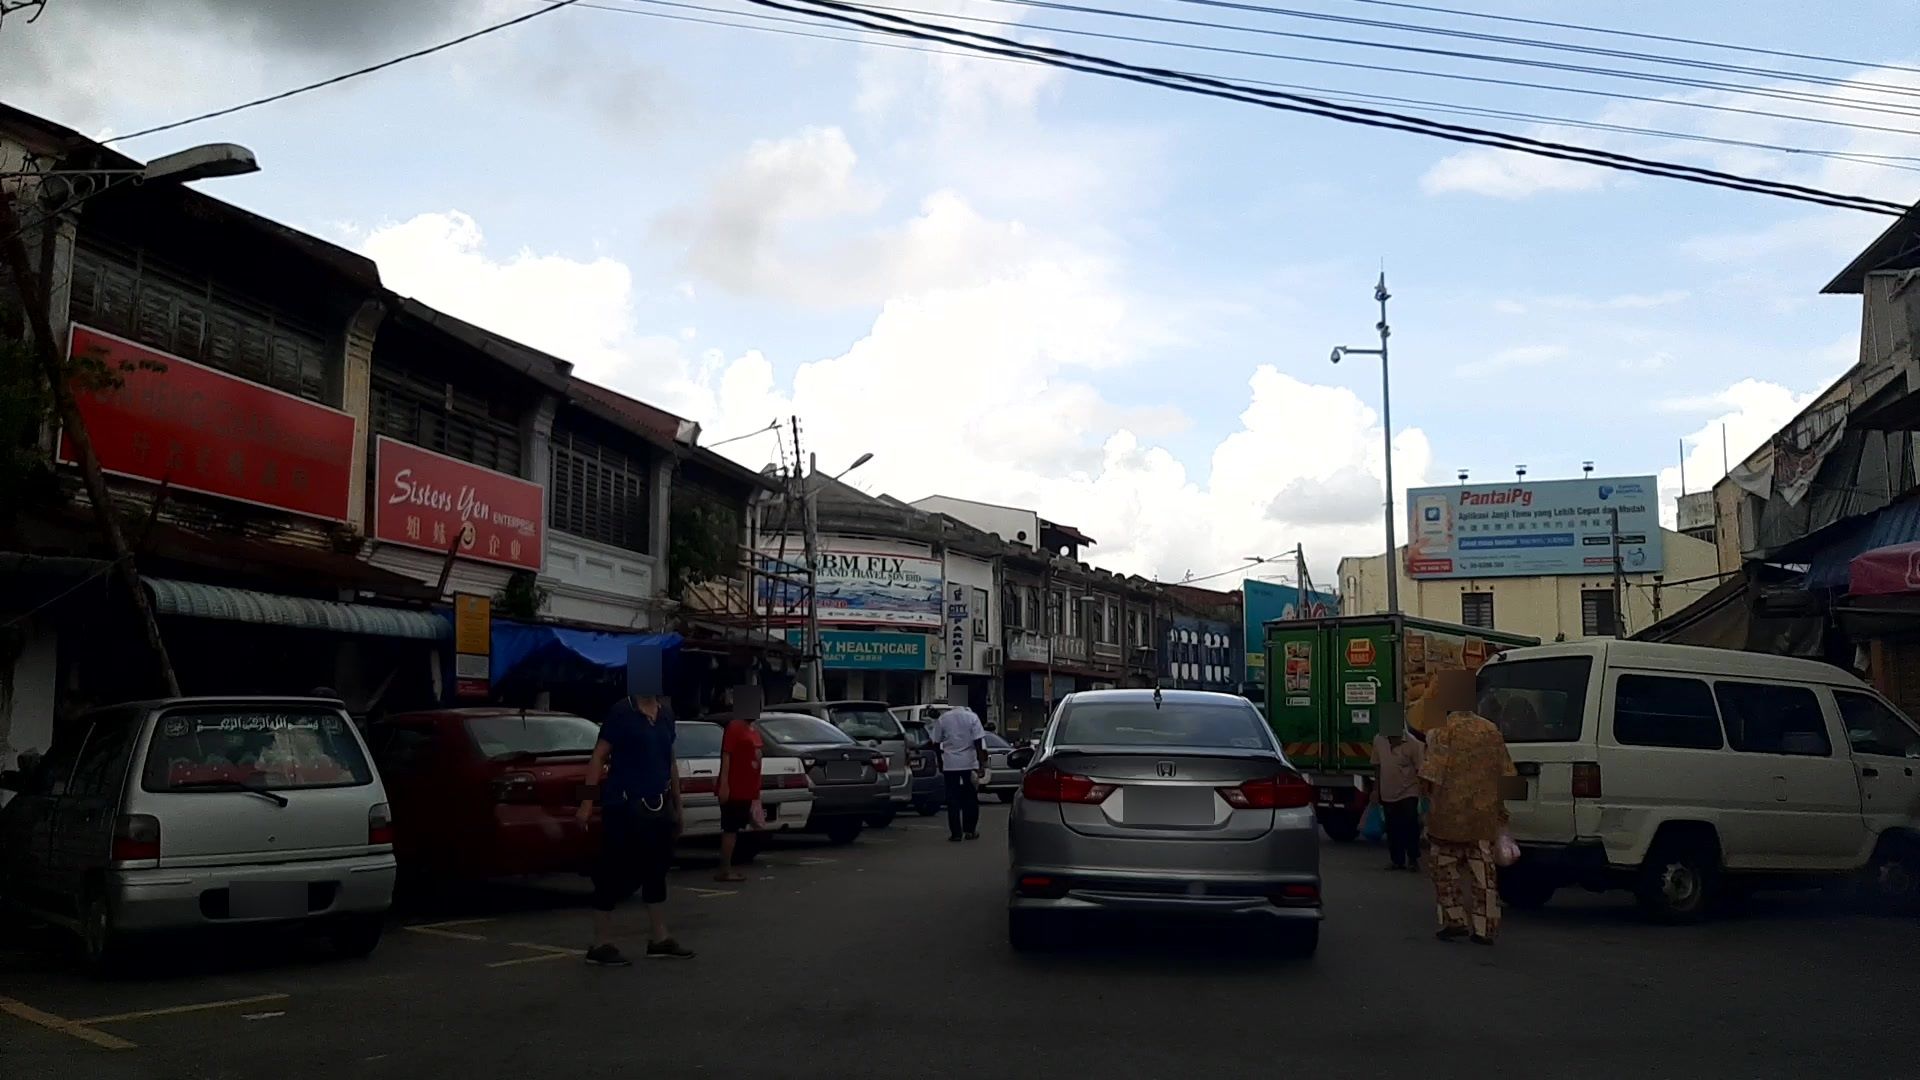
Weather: cloudy
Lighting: day
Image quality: good
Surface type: driving surface
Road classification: residential
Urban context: urban centre
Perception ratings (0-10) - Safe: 4.08, Lively: 4.31, Beautiful: 2.32, Boring: 4.88, Depressing: 4.92, Wealthy: 3.63